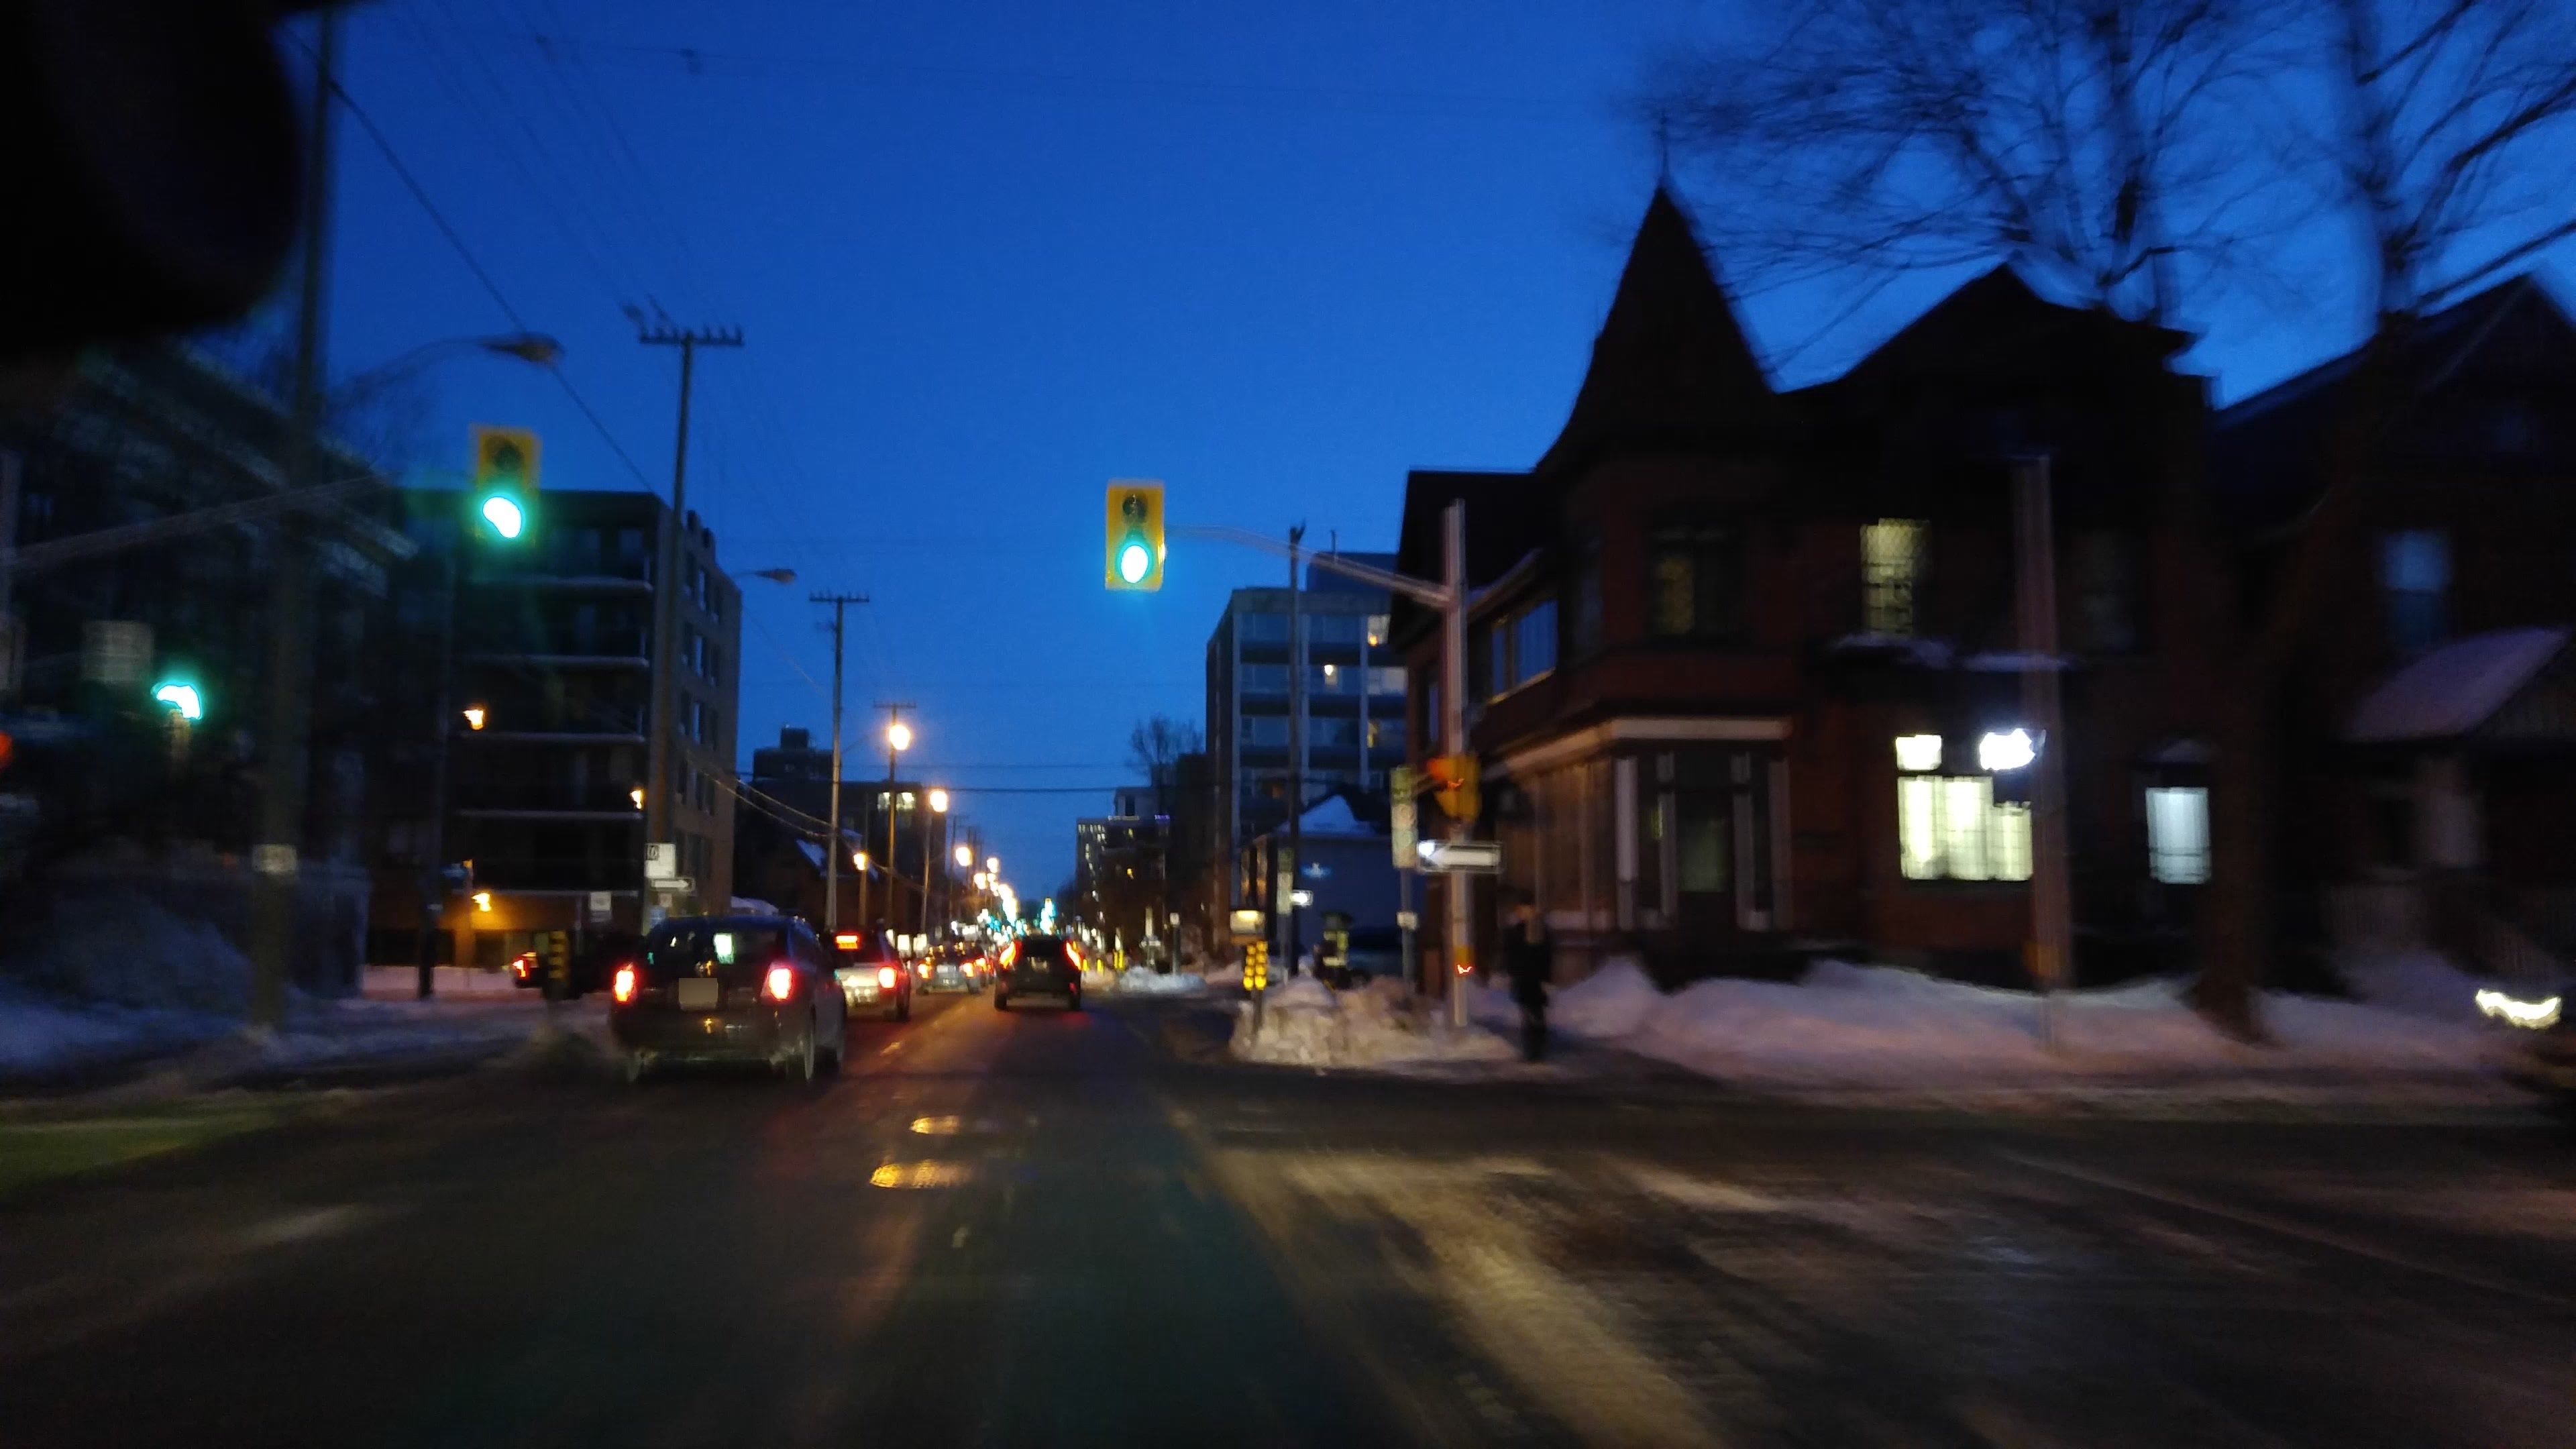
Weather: snowy
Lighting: dusk/dawn
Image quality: slightly poor
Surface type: driving surface
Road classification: secondary
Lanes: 2
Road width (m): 3
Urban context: urban centre
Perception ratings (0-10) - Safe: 2.57, Lively: 8.12, Beautiful: 6.63, Boring: 2.32, Depressing: 3.94, Wealthy: 4.05